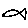
Label: fish